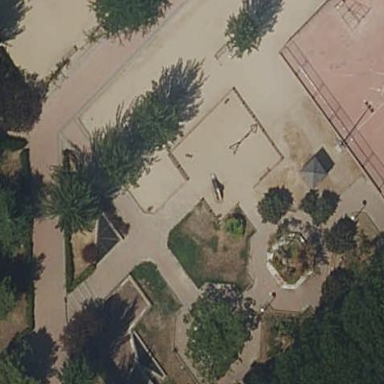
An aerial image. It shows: Playground area for leisure land.